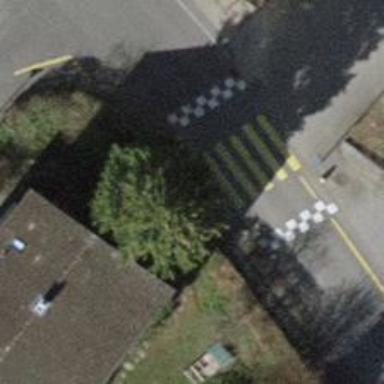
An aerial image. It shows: Uncontrolled road crossing.